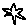
Label: star